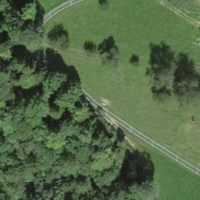
EUNIS habitat code: 24
Species observed at this site:
Lysimachia punctata